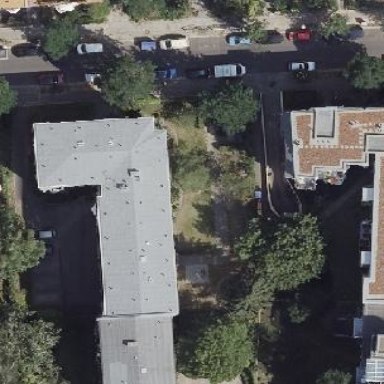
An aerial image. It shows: Residential garden.